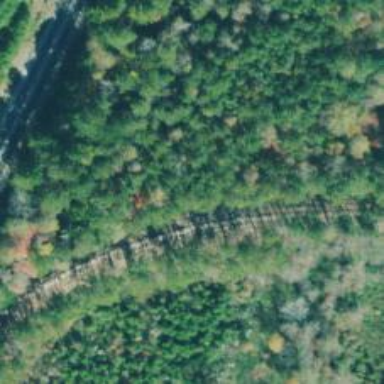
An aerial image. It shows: Railway spur service.